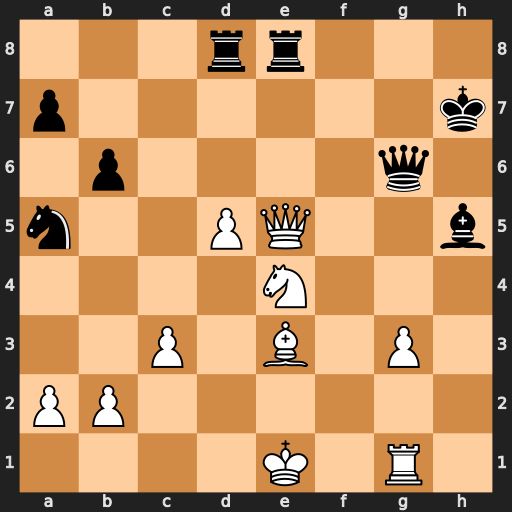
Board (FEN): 3rr3/p6k/1p4q1/n2PQ2b/4N3/2P1B1P1/PP6/4K1R1
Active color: w
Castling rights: -
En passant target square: -
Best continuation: Nf6+ Qxf6 Qxf6 Rxe3+ Kd2